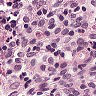
Metastatic tissue present: no